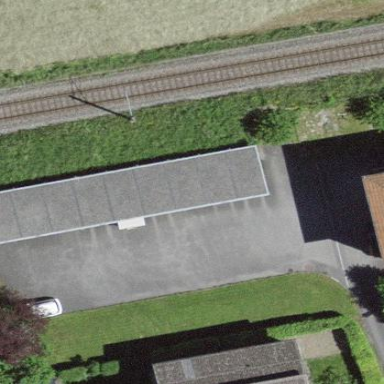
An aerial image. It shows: Garage.